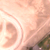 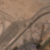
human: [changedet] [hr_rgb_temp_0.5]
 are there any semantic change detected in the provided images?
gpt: A road was built.